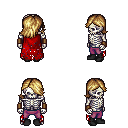
a pixel art fantasy rpg character, male body template, skeleton, red tattered cape, magenta pants, blonde swoop hairstyle, leather bracers, black shoes, four views (front, back, left, right), 2x2 character sprite sheet, small pixel art, hard edges, no anti-aliasing